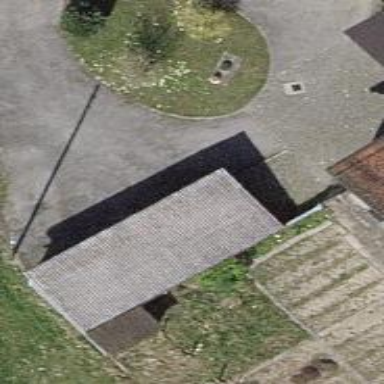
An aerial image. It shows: Garage.